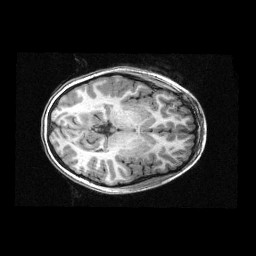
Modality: T1w
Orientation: axial
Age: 12
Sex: female
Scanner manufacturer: siemens
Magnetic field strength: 3 T
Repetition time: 2.3 s
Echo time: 0.00336 s